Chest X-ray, AP view. Patient: 69 years old, sex M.
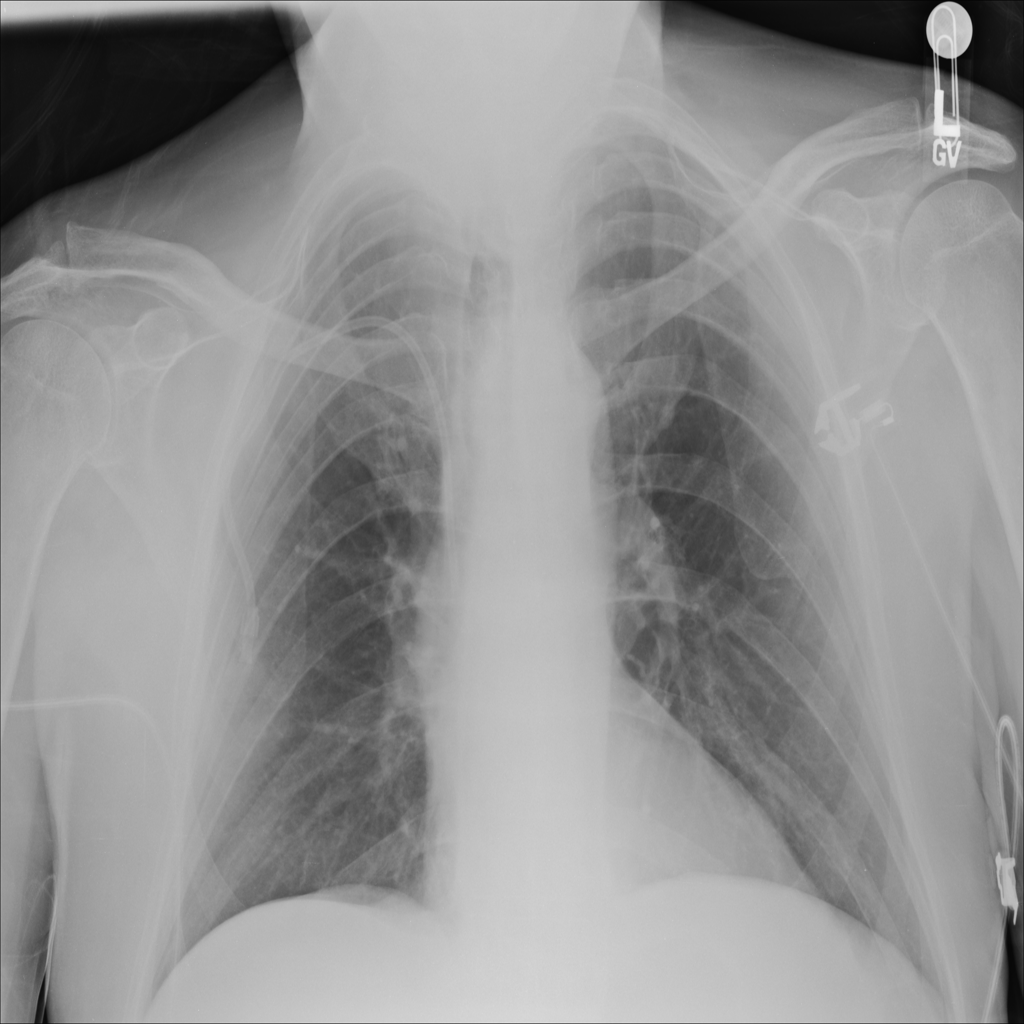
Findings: No Finding